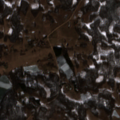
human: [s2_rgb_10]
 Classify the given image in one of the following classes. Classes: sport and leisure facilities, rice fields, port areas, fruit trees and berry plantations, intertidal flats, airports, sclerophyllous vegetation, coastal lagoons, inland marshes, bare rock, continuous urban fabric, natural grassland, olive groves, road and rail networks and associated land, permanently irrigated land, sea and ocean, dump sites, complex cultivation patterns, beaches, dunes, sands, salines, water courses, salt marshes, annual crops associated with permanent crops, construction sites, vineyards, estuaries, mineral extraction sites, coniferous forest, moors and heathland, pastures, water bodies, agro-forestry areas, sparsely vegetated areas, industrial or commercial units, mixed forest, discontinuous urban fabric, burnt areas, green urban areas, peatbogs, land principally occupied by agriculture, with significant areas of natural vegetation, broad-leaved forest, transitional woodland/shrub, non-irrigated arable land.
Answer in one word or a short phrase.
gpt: complex cultivation patterns, land principally occupied by agriculture, with significant areas of natural vegetation, broad-leaved forest